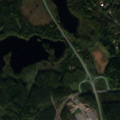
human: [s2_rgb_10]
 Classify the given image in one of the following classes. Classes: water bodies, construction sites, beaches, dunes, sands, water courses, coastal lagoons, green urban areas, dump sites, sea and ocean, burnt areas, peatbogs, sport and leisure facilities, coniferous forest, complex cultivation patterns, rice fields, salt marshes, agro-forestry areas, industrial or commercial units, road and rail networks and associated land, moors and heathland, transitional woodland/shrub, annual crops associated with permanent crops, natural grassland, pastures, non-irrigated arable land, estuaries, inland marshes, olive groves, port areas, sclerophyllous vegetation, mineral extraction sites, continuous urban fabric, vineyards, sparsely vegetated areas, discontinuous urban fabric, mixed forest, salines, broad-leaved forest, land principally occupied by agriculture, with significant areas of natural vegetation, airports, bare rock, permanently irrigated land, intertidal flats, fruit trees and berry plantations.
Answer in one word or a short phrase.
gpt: discontinuous urban fabric, mineral extraction sites, coniferous forest, mixed forest, transitional woodland/shrub, water bodies